Interaction volume radius: 5 \u00c5
Interaction volume height: 15 \u00c5
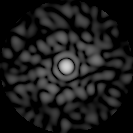
Disorder parameter: 0.8585